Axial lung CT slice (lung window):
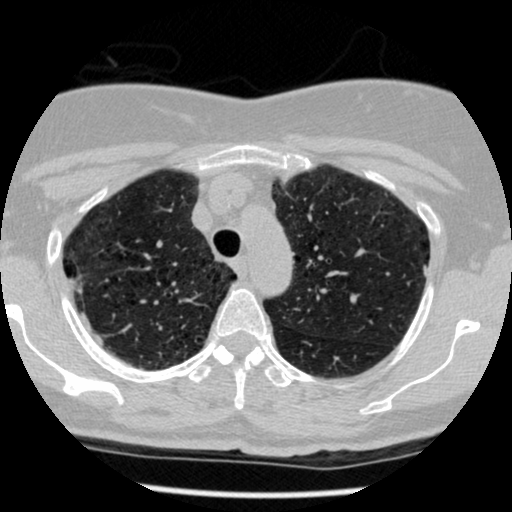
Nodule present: no